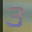
Label: 3